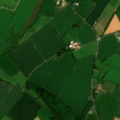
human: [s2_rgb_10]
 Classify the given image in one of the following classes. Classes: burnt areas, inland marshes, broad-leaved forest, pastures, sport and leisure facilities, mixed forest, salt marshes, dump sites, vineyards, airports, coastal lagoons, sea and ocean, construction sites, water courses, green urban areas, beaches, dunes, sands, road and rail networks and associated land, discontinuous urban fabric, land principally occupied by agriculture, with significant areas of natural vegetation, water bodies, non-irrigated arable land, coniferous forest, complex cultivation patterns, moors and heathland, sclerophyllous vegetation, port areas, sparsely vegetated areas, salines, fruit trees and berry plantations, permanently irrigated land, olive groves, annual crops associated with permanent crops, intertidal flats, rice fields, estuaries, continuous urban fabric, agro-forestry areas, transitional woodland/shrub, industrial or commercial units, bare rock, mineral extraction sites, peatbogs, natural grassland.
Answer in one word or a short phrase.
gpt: non-irrigated arable land, pastures